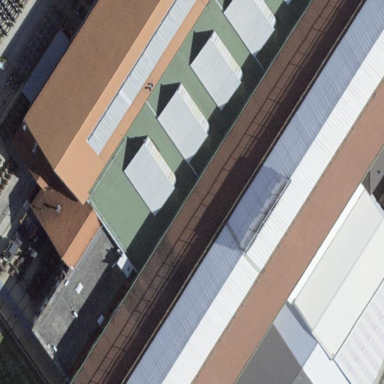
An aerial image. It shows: Industrial building.